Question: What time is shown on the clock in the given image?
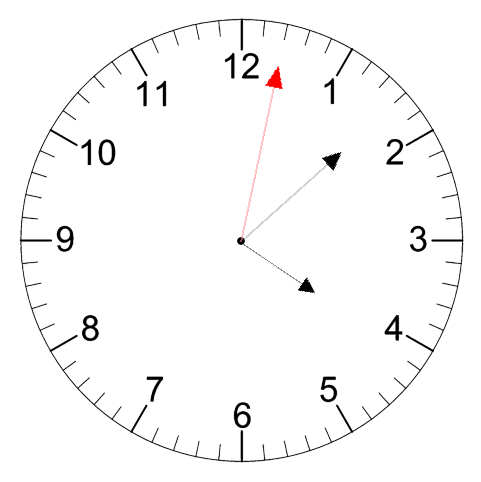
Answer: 04:08:02